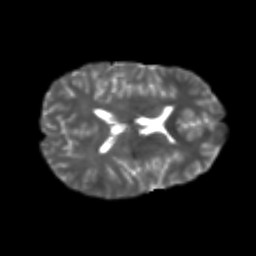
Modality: T2w
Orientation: axial
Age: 22
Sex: female
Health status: healthy
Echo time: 0.074 s